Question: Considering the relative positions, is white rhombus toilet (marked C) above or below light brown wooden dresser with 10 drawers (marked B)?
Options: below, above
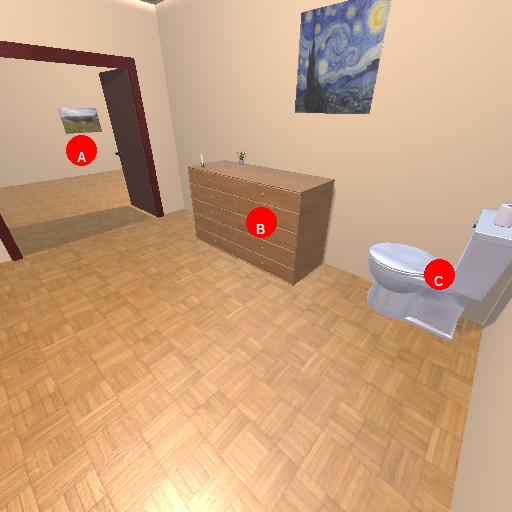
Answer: below